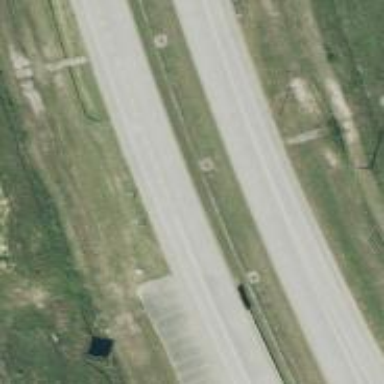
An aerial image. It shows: Motorway junction.